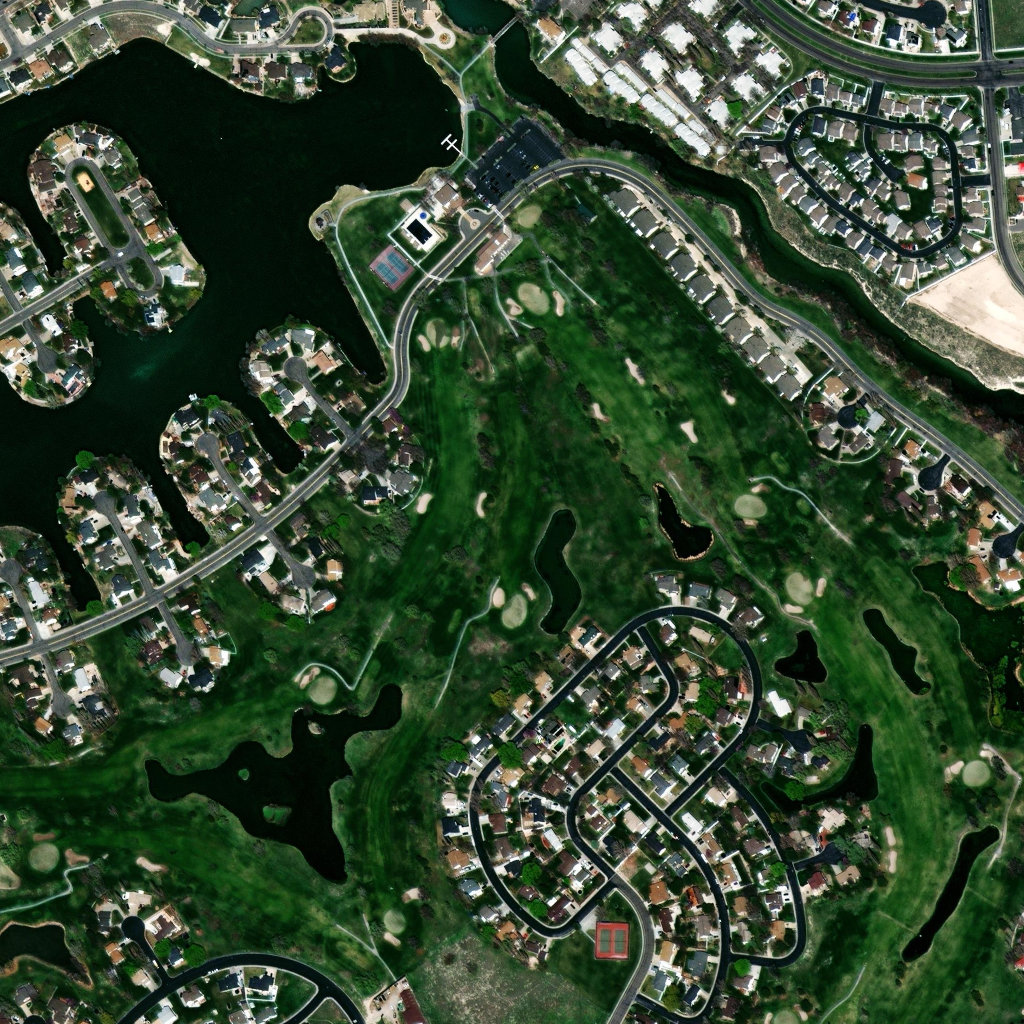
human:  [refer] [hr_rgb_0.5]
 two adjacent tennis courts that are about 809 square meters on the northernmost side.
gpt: <box>[[36, 24, 40, 27, 0]]</box>

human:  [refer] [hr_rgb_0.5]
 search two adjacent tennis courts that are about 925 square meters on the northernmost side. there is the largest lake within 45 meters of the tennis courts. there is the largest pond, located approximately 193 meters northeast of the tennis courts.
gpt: <box>[[35, 23, 40, 28, 0]]</box>

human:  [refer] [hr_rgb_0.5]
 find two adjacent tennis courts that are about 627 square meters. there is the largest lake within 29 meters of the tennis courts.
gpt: <box>[[36, 24, 39, 27, 0]]</box>